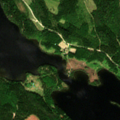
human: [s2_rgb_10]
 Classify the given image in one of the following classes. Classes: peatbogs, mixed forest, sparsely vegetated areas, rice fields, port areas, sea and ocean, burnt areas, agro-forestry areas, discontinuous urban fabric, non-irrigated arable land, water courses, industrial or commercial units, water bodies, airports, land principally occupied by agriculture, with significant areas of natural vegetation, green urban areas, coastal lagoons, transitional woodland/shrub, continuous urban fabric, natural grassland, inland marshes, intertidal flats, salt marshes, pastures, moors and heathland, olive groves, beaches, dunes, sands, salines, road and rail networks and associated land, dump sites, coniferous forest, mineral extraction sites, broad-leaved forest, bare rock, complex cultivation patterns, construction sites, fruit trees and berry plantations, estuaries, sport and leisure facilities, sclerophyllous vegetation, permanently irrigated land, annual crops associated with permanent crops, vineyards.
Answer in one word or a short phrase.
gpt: coniferous forest, mixed forest, water bodies